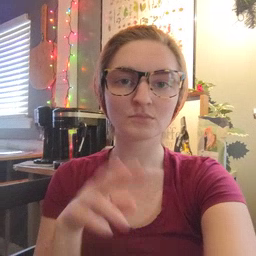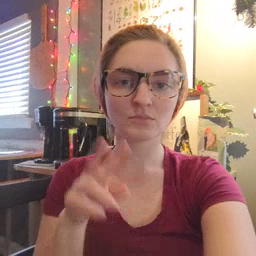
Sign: any